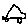
Label: car